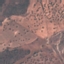
Land use / land cover: PermanentCrop